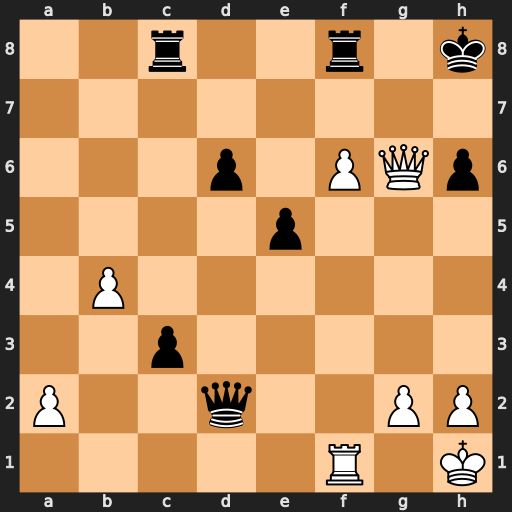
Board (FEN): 2r2r1k/8/3p1PQp/4p3/1P6/2p5/P2q2PP/5R1K
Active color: w
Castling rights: -
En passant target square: -
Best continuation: Qg7#